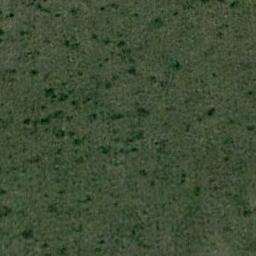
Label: meadow